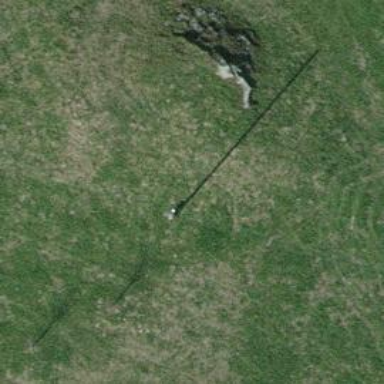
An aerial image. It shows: Minor power line.